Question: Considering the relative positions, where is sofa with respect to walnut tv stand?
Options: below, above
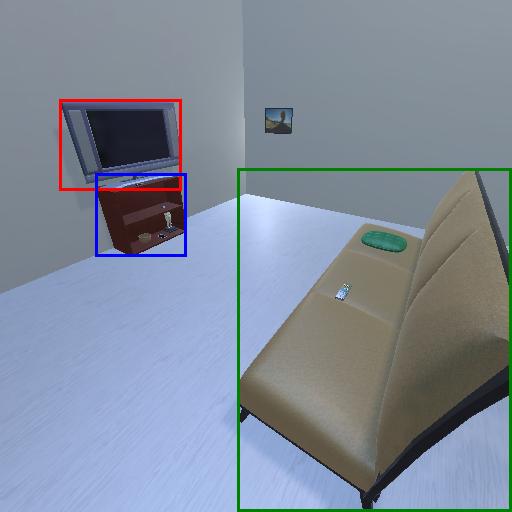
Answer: below